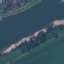
Land use / land cover: River